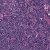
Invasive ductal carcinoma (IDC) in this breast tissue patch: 0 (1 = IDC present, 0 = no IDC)